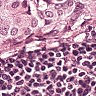
Metastatic tissue present: yes